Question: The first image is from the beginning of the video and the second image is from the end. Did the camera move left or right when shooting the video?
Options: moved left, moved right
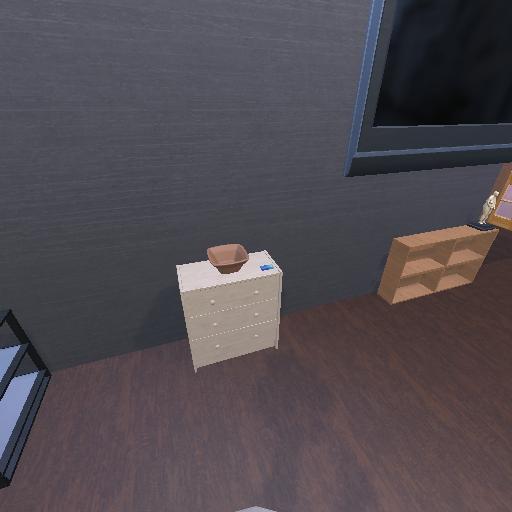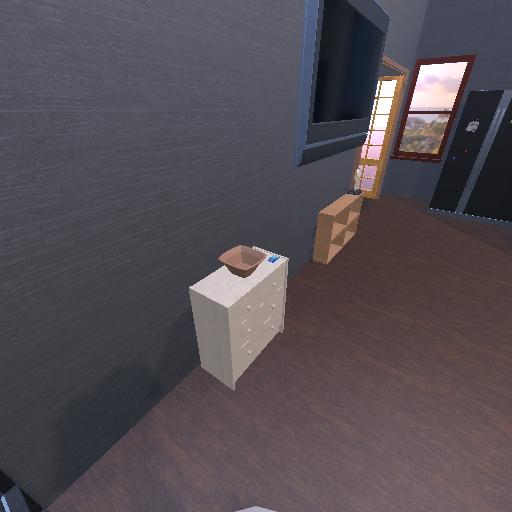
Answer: moved left